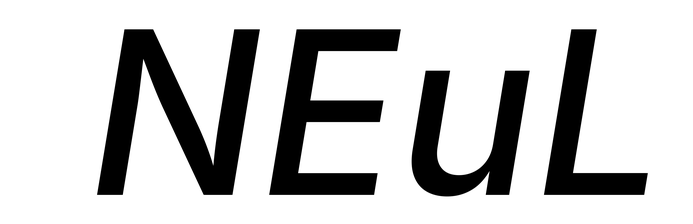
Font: Inter-Italic_Medium_Italic